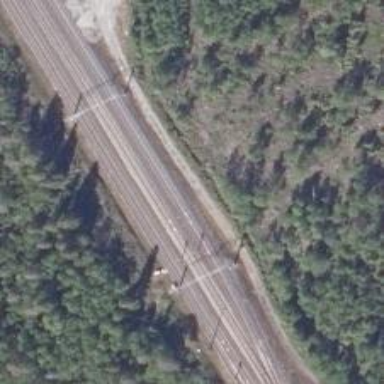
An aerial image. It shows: Railway signal.